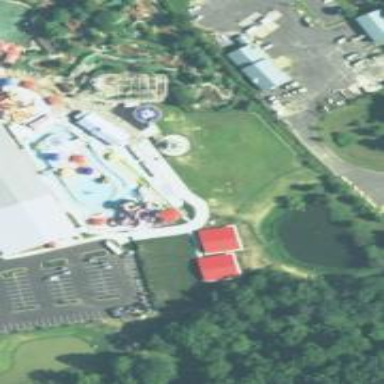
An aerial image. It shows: Water slide attraction.